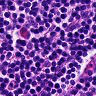
Metastatic tissue present: no